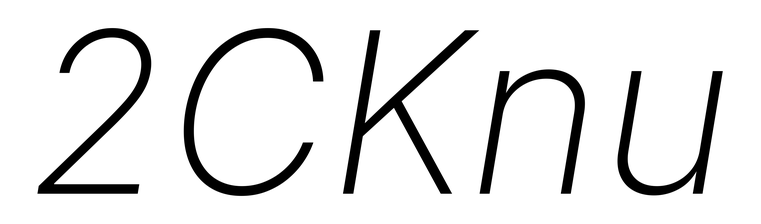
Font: Inter-Italic_ExtraLight_Italic